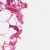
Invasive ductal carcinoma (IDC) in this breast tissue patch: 0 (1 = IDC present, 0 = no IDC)